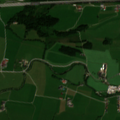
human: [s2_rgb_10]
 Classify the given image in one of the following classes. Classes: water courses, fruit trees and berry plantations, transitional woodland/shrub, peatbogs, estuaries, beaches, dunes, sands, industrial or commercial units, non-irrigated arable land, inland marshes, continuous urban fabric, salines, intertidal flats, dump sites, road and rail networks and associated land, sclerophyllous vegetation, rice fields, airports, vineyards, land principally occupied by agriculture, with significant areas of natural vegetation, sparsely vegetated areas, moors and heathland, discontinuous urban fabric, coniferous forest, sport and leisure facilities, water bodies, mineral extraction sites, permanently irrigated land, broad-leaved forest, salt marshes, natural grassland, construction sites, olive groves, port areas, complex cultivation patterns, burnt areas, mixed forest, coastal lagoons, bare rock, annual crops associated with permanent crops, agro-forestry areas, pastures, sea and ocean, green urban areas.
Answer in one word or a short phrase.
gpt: discontinuous urban fabric, pastures, coniferous forest